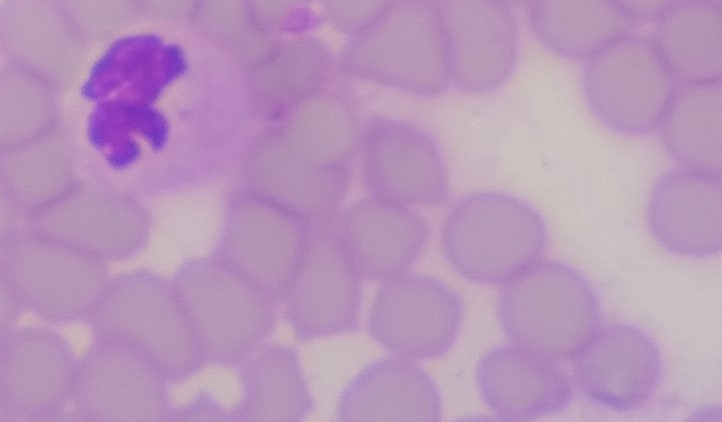
White blood cell type: Neutrophil